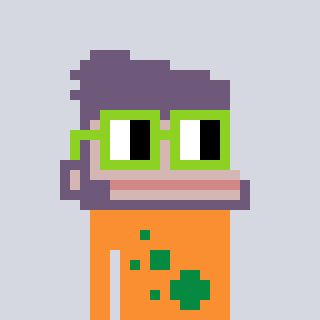
a pixel art character with square light green glasses, a ape-shaped head and a orange-colored body on a cool background